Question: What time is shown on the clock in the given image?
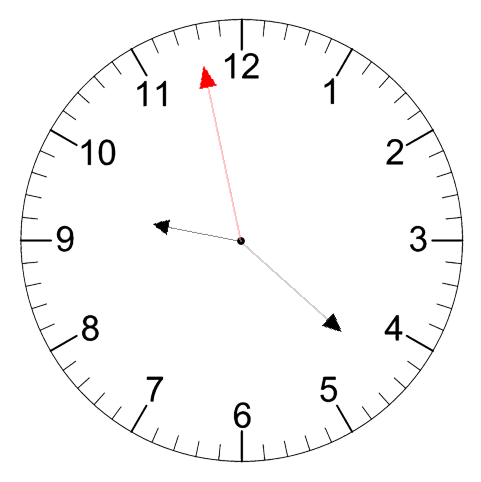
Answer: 09:21:58